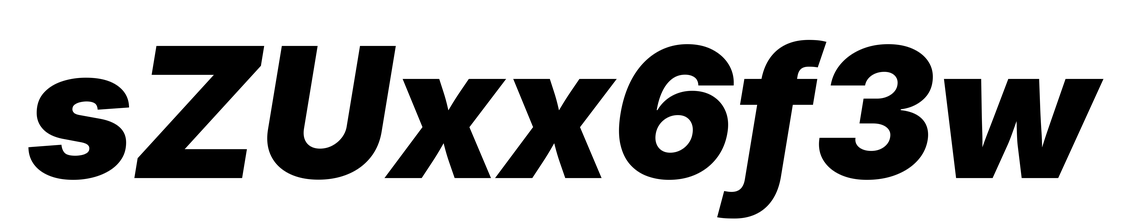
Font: Inter-Italic_Black_Italic